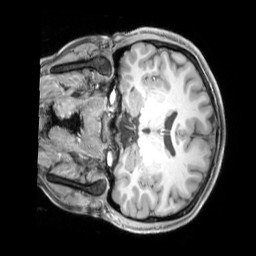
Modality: T1w
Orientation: coronal
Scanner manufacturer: siemens
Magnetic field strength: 3 T
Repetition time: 2.3 s
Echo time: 0.00226 s